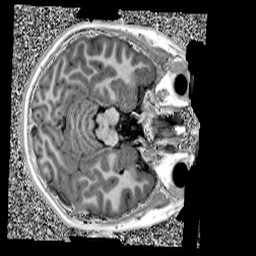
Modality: UNIT1
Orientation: axial
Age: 10
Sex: female
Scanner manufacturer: siemens
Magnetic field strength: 3 T
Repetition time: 4 s
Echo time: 0.00303 s